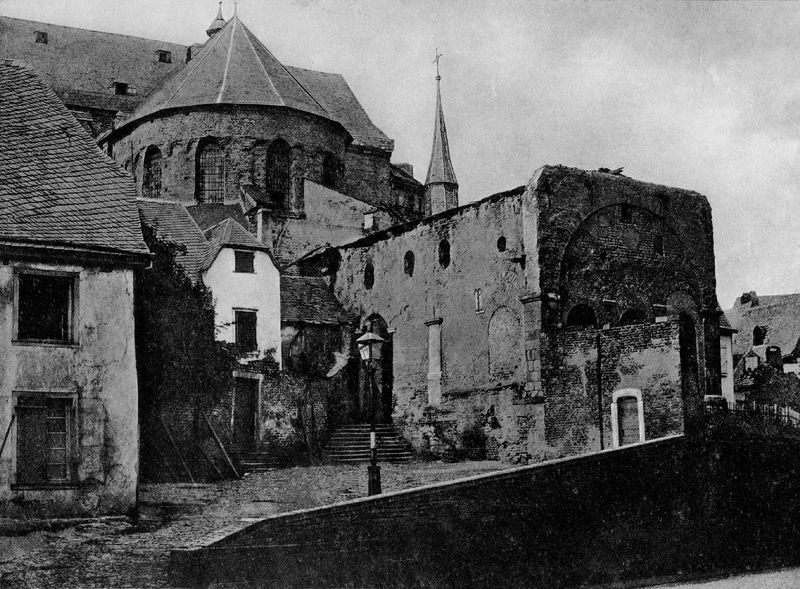
Titel: St. Maria im Kapitol in Köln
Standort: Köln, St. Maria im Kapitol (EU - D - NRW)
Schlagwörter: dunkel, weiß, kirchturm, grau, laterne, schwarz, tür, dach, gebäude, haus, weg, einsam, kirche, gotik, turm, leer, verlassen, dächer, mauer, ziegel, platz, treppe, treppen, zerstörung, aufgang, foto, ruine, burg, kreuz, rundfenster, mauerwerk, photo, brüchig, gestaffelt, apsis, romanik, geäude, burganlage